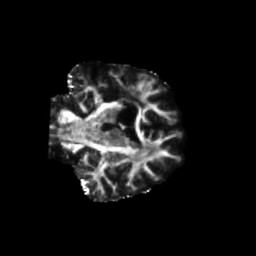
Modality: FA
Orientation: coronal
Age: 53
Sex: female
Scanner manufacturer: siemens
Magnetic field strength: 3 T
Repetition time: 5.47 s
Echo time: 0.0854 s